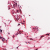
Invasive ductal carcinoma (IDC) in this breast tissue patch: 1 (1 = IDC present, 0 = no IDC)